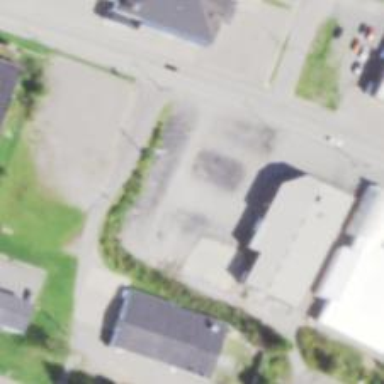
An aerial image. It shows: Building used as car repair shop.